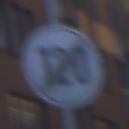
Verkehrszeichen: EndeGeschwindigkeit120
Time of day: SunriseSunset
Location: Outdoor (Urban)
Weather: Clear
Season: NotSpecified
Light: Natural